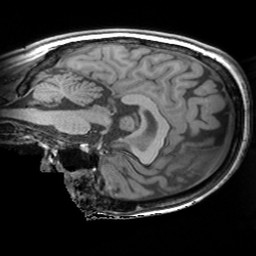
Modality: T1w
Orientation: sagittal
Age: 30
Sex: female